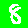
Digit: 8